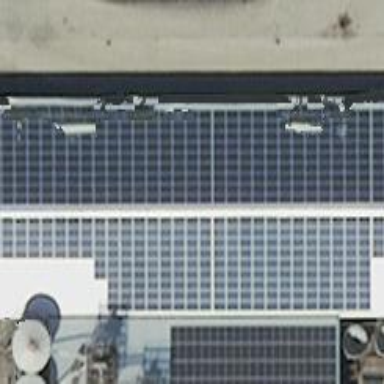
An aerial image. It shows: Small solar photovoltaic panel generator is producing electricity.